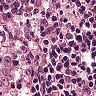
Metastatic tissue present: yes